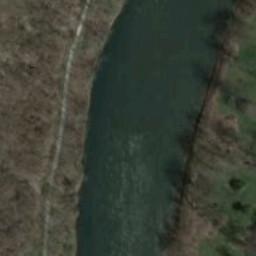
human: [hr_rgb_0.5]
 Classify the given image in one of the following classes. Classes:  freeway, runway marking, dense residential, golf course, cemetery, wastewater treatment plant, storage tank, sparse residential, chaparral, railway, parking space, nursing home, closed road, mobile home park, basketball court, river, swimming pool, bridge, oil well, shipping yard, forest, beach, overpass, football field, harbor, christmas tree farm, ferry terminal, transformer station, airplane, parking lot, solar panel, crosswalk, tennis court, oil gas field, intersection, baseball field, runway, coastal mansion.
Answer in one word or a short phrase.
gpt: river